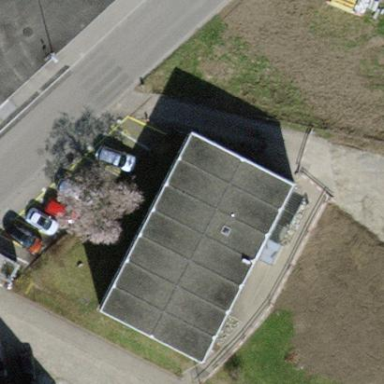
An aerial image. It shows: Kindergarten building.